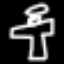
Label: angel